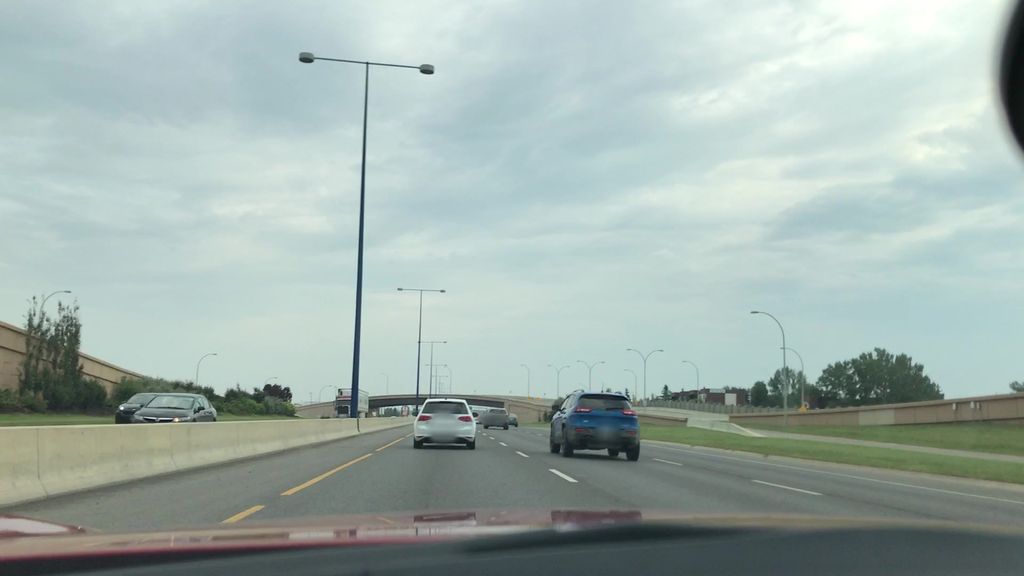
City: edmonton